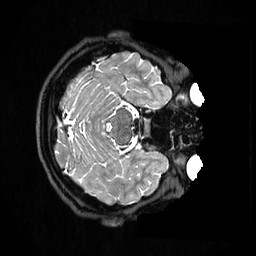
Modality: T2w
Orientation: axial
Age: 25
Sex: female
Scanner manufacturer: ge
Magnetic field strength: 3 T
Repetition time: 3.248 s
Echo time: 0.0669 s